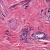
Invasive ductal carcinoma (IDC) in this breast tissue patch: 0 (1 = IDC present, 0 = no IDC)